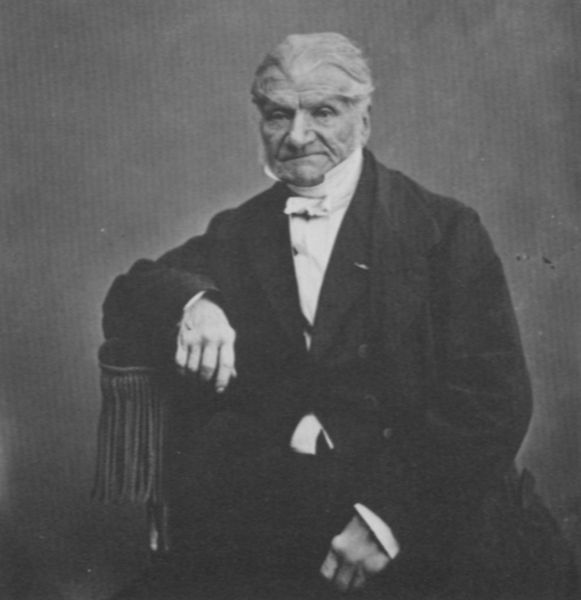
Titel: Georges Rouget (1781-1869), Maler
Künstler: Atelier Nadar
Institution: unbekannt
Schlagwörter: hand, mann, weiß, sitzen, ausschnitt, ellbogen, finger, frau, frisur, grau, haar, hell, hintergrund, mund, nase, ohr, raum, schwarz, stirn, stuhl, blick, schleife, alt, anzug, bart, hemd, hose, jacke, arm, arme, augen, falten, gesicht, kragen, mensch, ärmel, bild, bildnis, herr, hände, innenraum, portrait, porträt, auge, fransen, haare, halbfigur, mantel, pose, sessel, sitzend, innen, frontal, kinn, ohren, scheitel, armlehne, lehne, sitz, alter mann, haltung, ausdruck, gicht, krieg, kaiser, frack, polster, tapete, ernst, brauen, grimmig, gerade, sitzt, angelehnt, atelier, gestreift, quaste, ellenbogen, knöchel, aufstützen, knöpfe, fliege, gehrock, jackett, kniestück, oberkörper, revers, weste, foto, fotografie, photographie, knochen, stütze, stolz, greis, schwarz-weiß, manschetten, stehkragen, kotletten, photo, gekämmt, runzeln, wrack, haaransatz, halsbinde, fotographie, schief, auflehnen, anzuf, quasten, studio, wilhelm, nadar, weiße haare, lachfalten, studioaufnahme, studio nadar, innenram, rfansen, vergangene kraft, schwar-weiß, 1900, 1800, ermst, fotoprafie